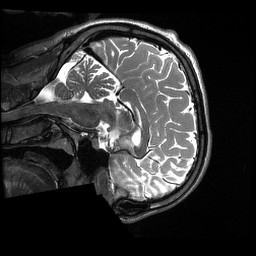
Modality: T2w
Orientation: sagittal
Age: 21
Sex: male